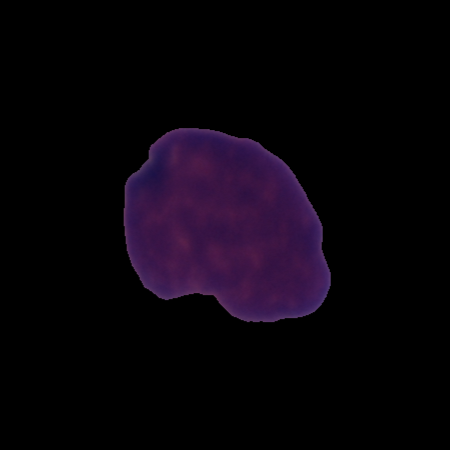
Label: cancer